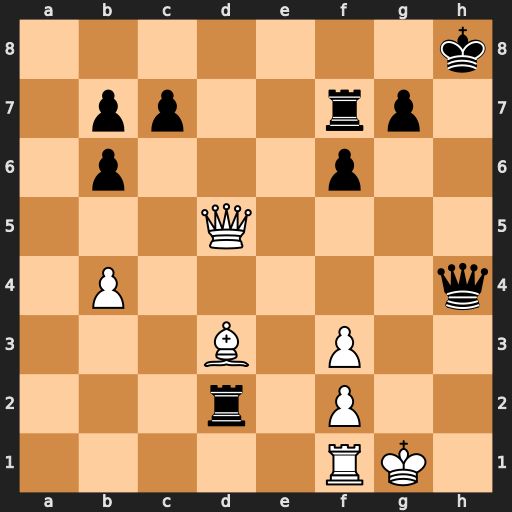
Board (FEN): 7k/1pp2rp1/1p3p2/3Q4/1P5q/3B1P2/3r1P2/5RK1
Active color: w
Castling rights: -
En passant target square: -
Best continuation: Qd8+ Rf8 Qxf8#